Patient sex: F
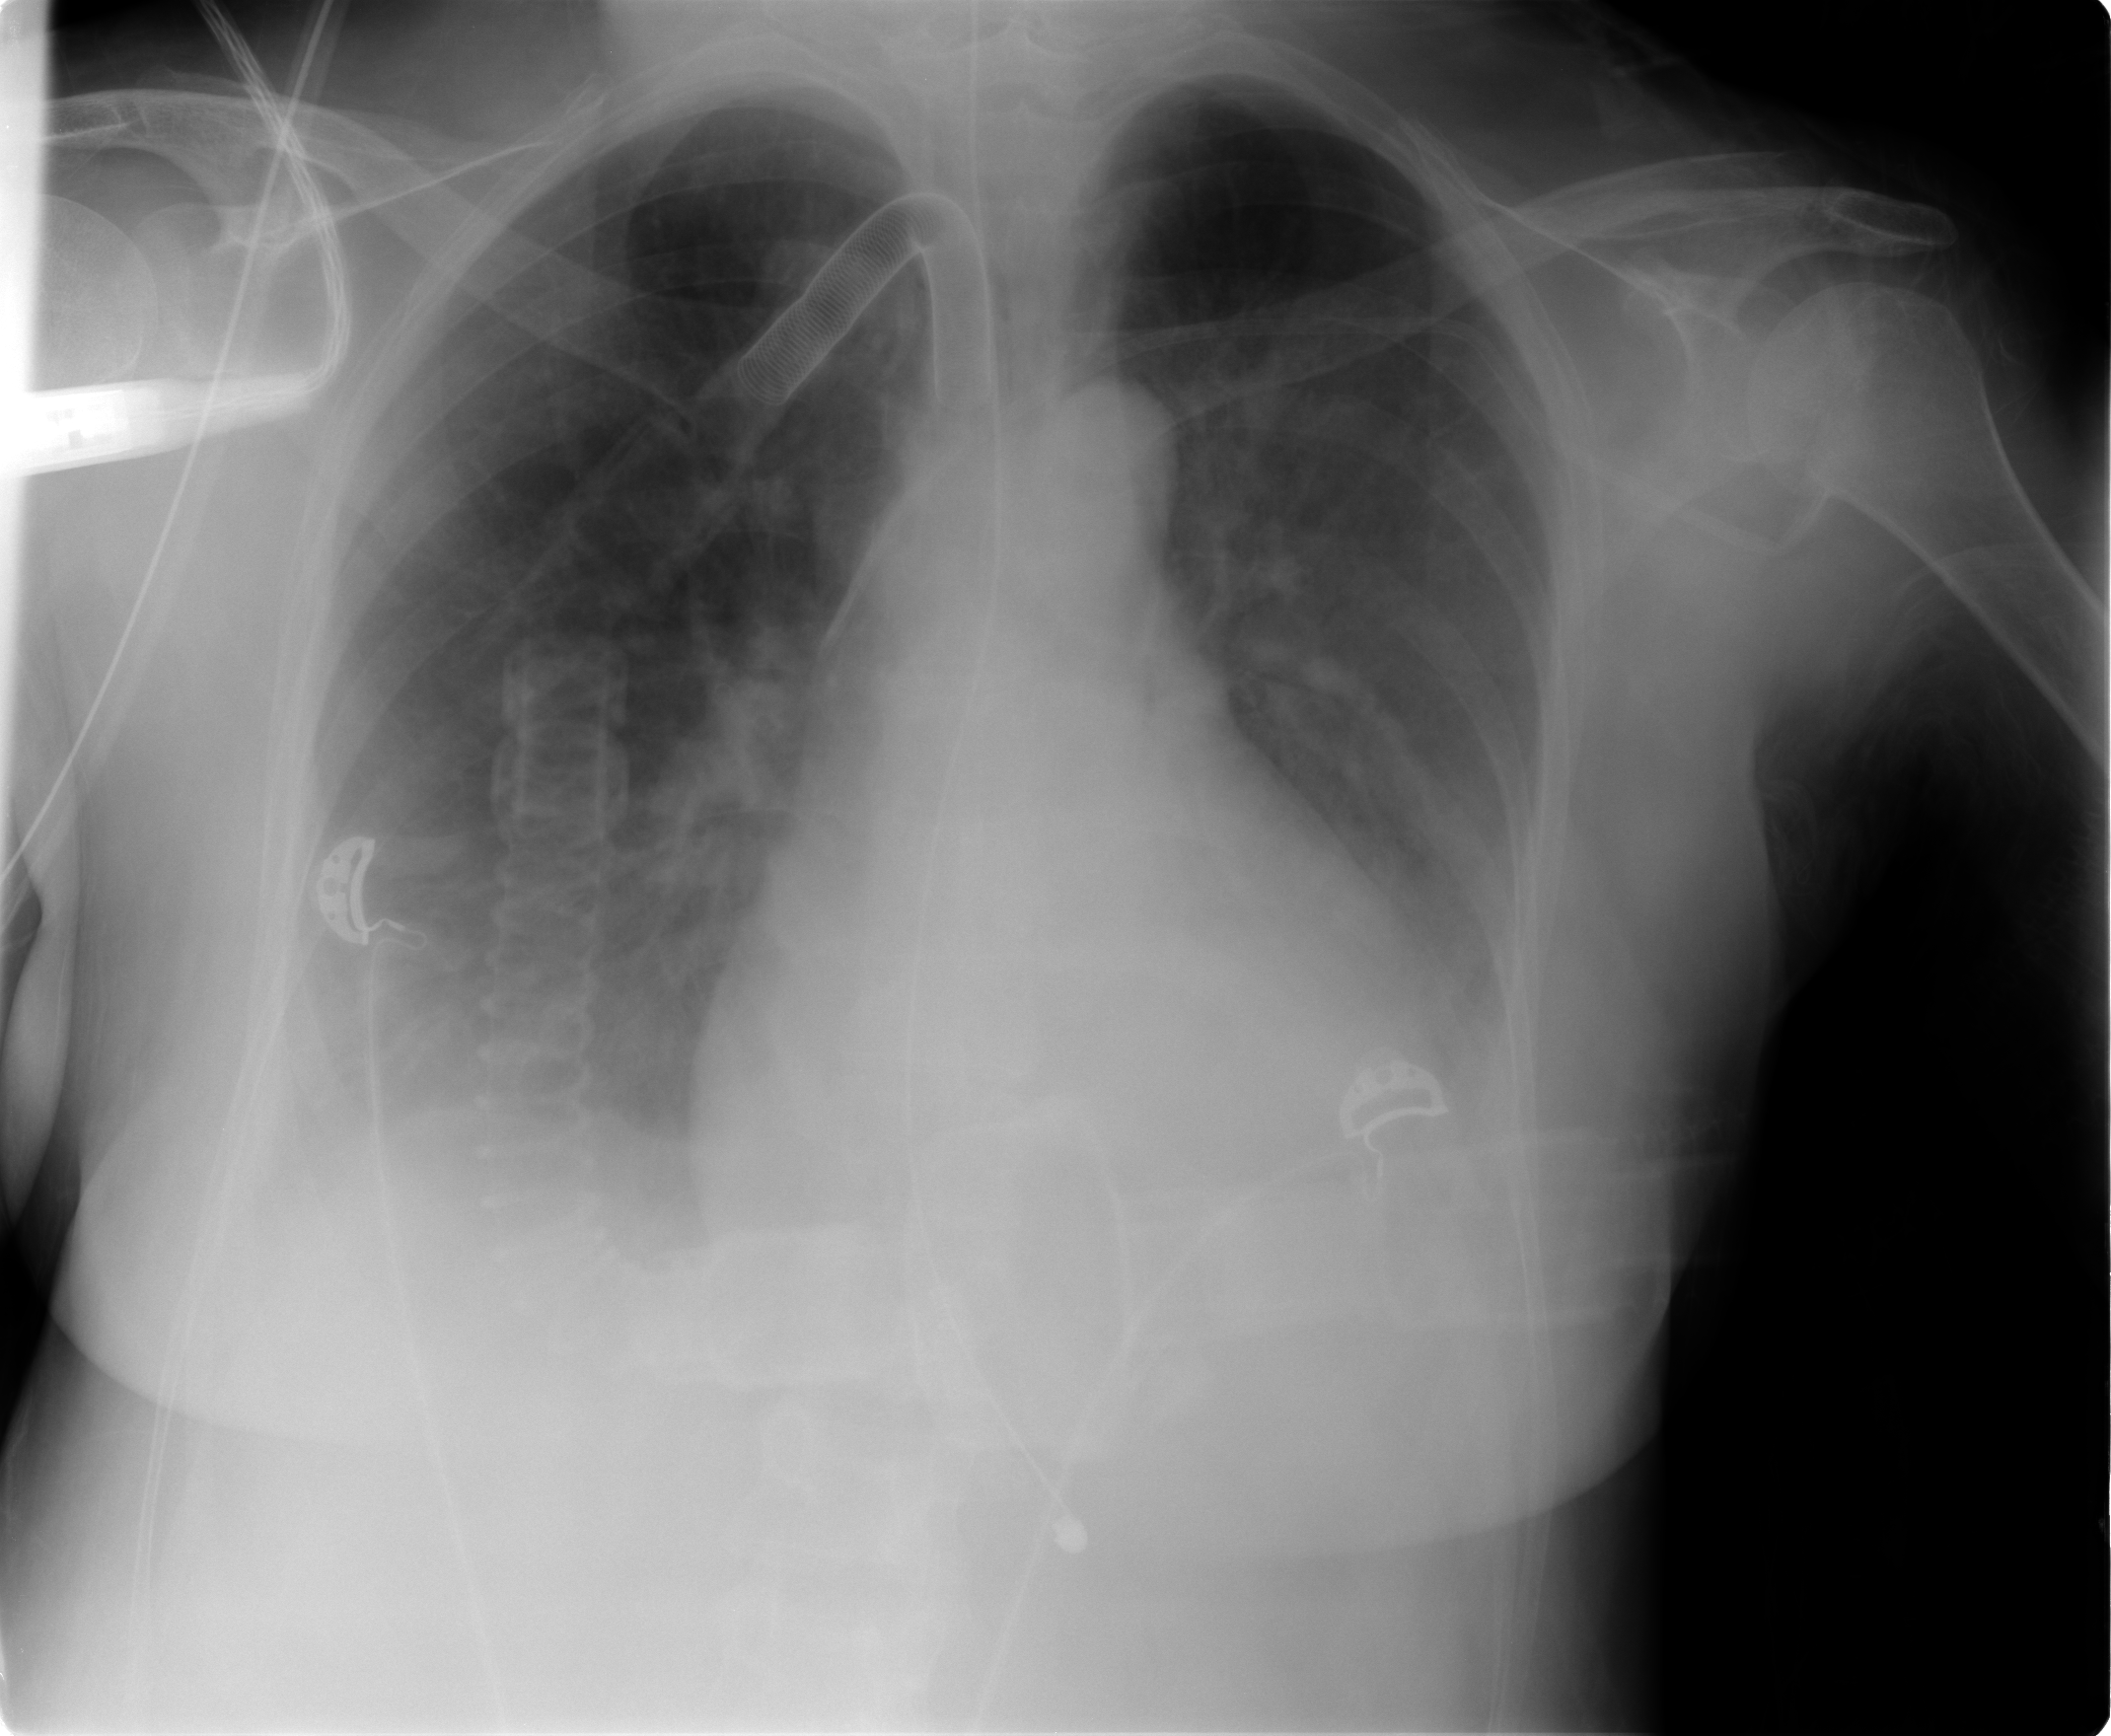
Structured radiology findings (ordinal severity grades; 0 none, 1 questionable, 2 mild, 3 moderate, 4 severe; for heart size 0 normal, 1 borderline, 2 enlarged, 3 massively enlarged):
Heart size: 2
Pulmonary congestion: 1
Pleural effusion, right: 2
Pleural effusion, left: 2
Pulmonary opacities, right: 0
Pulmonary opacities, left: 0
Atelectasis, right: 2
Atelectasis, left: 2